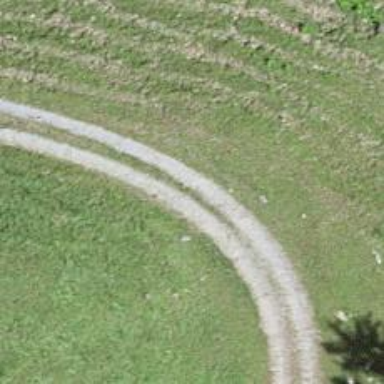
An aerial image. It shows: Unclassified road with pebblestone surface.